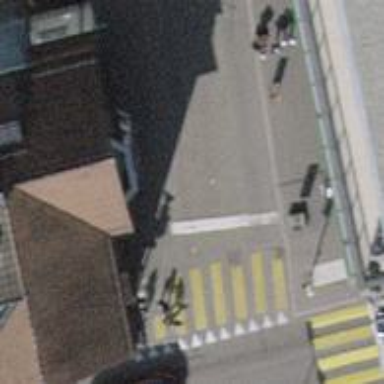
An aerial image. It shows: Road with traffic signals.